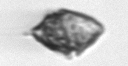
Label: Kryptoperidinium_triquetrum